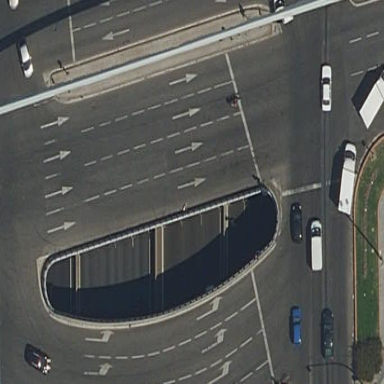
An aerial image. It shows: Kerb serving as barrier.